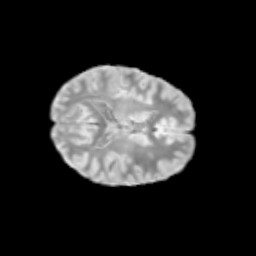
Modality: T2w
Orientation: axial
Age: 11
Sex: female
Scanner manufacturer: siemens
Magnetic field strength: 3 T
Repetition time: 3.8 s
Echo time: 0.07 s